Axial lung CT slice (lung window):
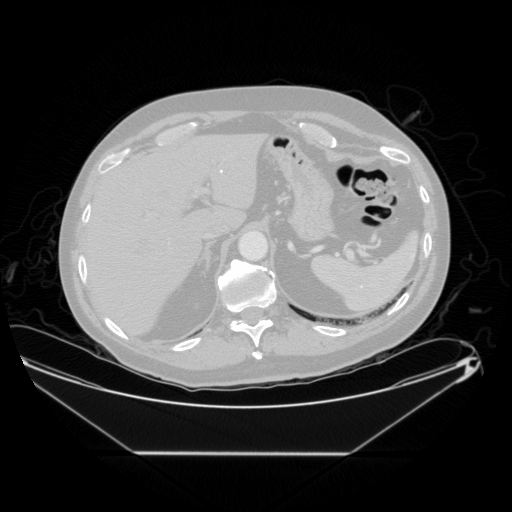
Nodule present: no